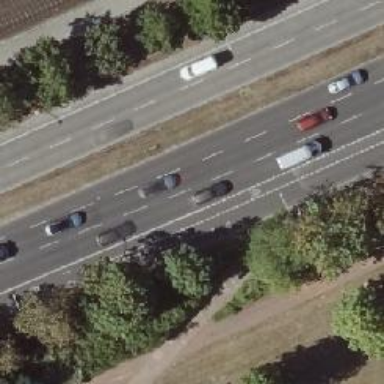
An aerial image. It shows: Primary highway with asphalt surface and dual carriageway.